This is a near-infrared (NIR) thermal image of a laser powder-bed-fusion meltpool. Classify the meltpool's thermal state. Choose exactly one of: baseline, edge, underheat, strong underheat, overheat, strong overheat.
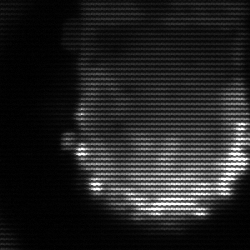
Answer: baseline